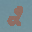
Label: 2